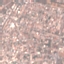
Label: Residential